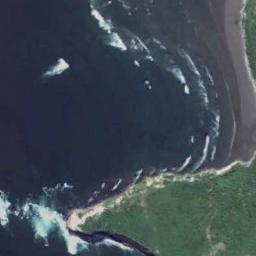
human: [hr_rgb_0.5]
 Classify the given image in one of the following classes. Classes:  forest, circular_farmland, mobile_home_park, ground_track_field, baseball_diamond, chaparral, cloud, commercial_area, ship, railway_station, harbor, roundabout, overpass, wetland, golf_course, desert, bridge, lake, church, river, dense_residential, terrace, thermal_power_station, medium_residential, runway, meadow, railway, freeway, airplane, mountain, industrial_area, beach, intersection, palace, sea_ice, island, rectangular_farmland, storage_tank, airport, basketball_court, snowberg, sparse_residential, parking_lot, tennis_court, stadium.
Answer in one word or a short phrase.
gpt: beach